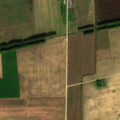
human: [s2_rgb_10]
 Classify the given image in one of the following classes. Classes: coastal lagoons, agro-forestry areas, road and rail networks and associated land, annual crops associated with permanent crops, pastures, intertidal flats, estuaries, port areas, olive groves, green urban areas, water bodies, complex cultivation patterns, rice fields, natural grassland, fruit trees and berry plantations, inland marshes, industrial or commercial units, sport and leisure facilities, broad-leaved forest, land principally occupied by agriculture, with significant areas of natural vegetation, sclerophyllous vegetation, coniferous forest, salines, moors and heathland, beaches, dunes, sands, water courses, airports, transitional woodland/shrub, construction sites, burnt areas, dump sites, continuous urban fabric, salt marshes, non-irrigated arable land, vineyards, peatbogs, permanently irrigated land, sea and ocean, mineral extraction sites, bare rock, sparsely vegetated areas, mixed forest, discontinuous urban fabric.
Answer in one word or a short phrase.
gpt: non-irrigated arable land